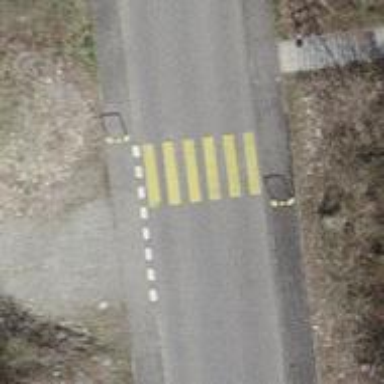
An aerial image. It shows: Marked crossing on the road with clear markings.